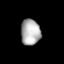
Tissue: lung
Cell type: Fibroblasts
Senescence score: 0.5483
Nuclear area (px): 498
Mean DAPI intensity: 174.801